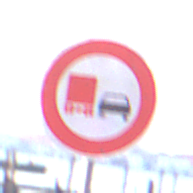
Verkehrszeichen: UeberholverbotKraftfahrzeuge
Umgebung: Outdoor, Urban
Tageszeit: SunriseSunset
Wetter: Clear
Licht: Natural
Jahreszeit: NotSpecified
Kontrast: MediumContrast